Question: I have a function documented like this:
'''
##
# Searches for street names in the local address database. Returns a list
# of strings, or invokes the block for each result.
#
# @param [String, Hash] query
#
# Can be:
#
# - A search string with optinal wildcards. Examples:
# - "Baerumsv*"
# - "Fornebuve_en"
#
# @param [Integer] limit
#
# Limits the amount of results. See {#search_street_addresses} for usage
# examples.
#
# @return [Array<String>]
#
# A sorted array of street names.
#
# @yield [street_name] Invokes the block with a street name for each
# result.
#
'''
Yielding this result:

My issue is that the documentation says that the function expects a block and that it returns a value. In reality, the block is optional. If the block is provided, it is invoked for each result and the function returns nothing ('nil'). If no block is provided, the results are returned in an Array.
How do I make this clear in the documentation? Is there a recommended way?
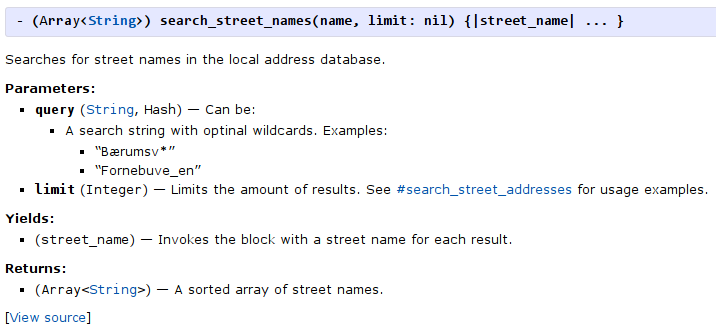
Answer: Use '@overload'
'''
##
# Searches for street names in the local address database. Returns a list
# of strings, or invokes the block for each result.
#@overload search_street_names(query, limit: nil)
# @param [String, Hash] query
#
# Can be:
#
# - A search string with optinal wildcards. Examples:
# - "Baerumsv*"
# - "Fornebuve_en"
#
# @param [Integer] limit
#
# Limits the amount of results. See {#search_street_addresses} for usage
# examples.
#
# @return [Array<String>]
#
# A sorted array of street names.
#
#@overload search_street_names(query, limit: nil)
# @param [String, Hash] query
#
# Can be:
#
# - A search string with optinal wildcards. Examples:
# - "Baerumsv*"
# - "Fornebuve_en"
#
# @param [Integer] limit
#
# Limits the amount of results. See {#search_street_addresses} for usage
# examples.
#
# @yield [street_name] Invokes the block with a street name for each
# result.
##
'''
Returns: